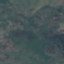
Land use / land cover: HerbaceousVegetation